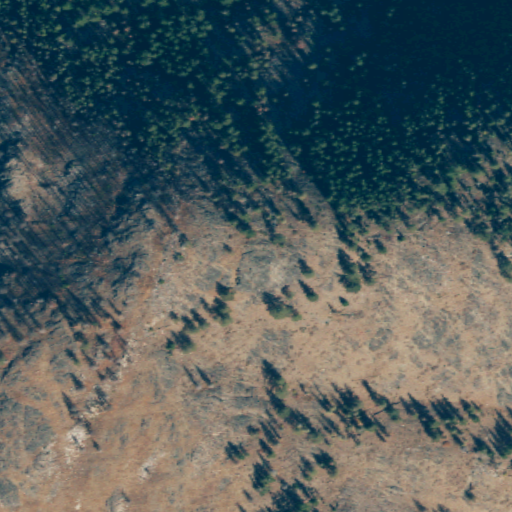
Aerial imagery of mountain in Washington named Hungry Mountain containing evergreen forest, grassland, and shrub